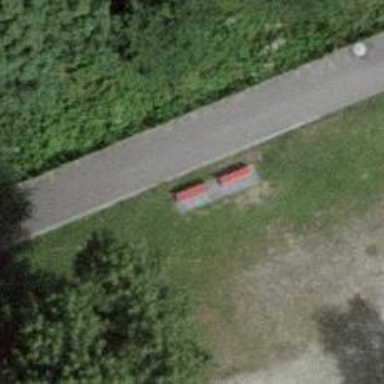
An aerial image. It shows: Red bench.